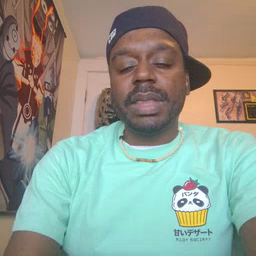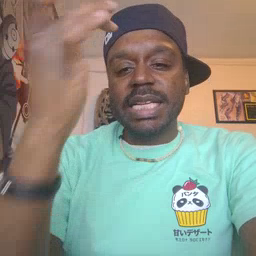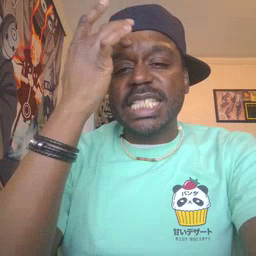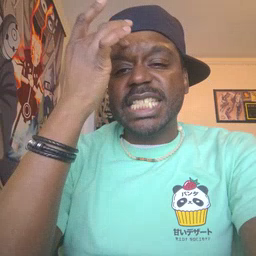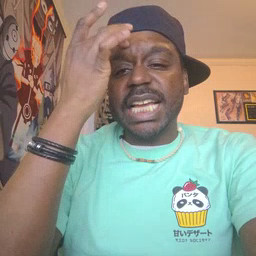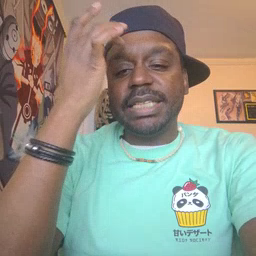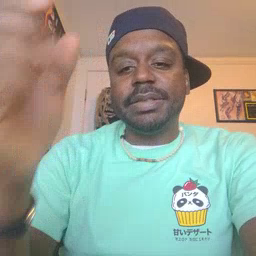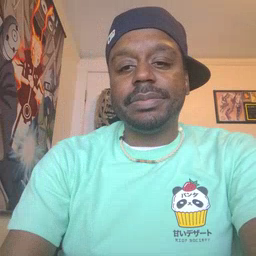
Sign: sick